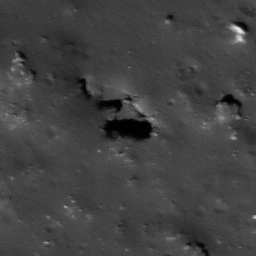
Pit: Wood T 1a
Host crater: Wood T
Host type: impact_melt
Lunar coordinates: latitude 43.888, longitude 235.754